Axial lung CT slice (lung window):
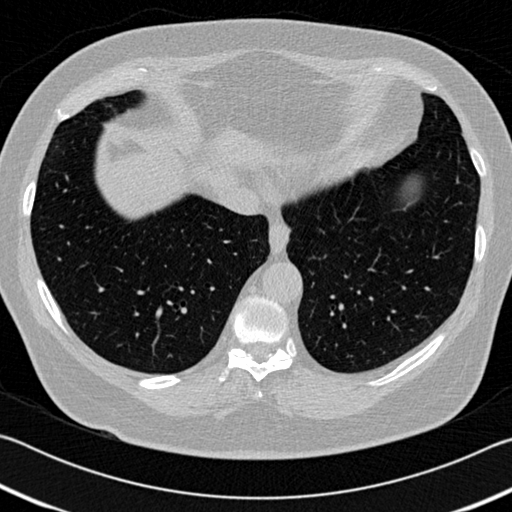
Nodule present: no